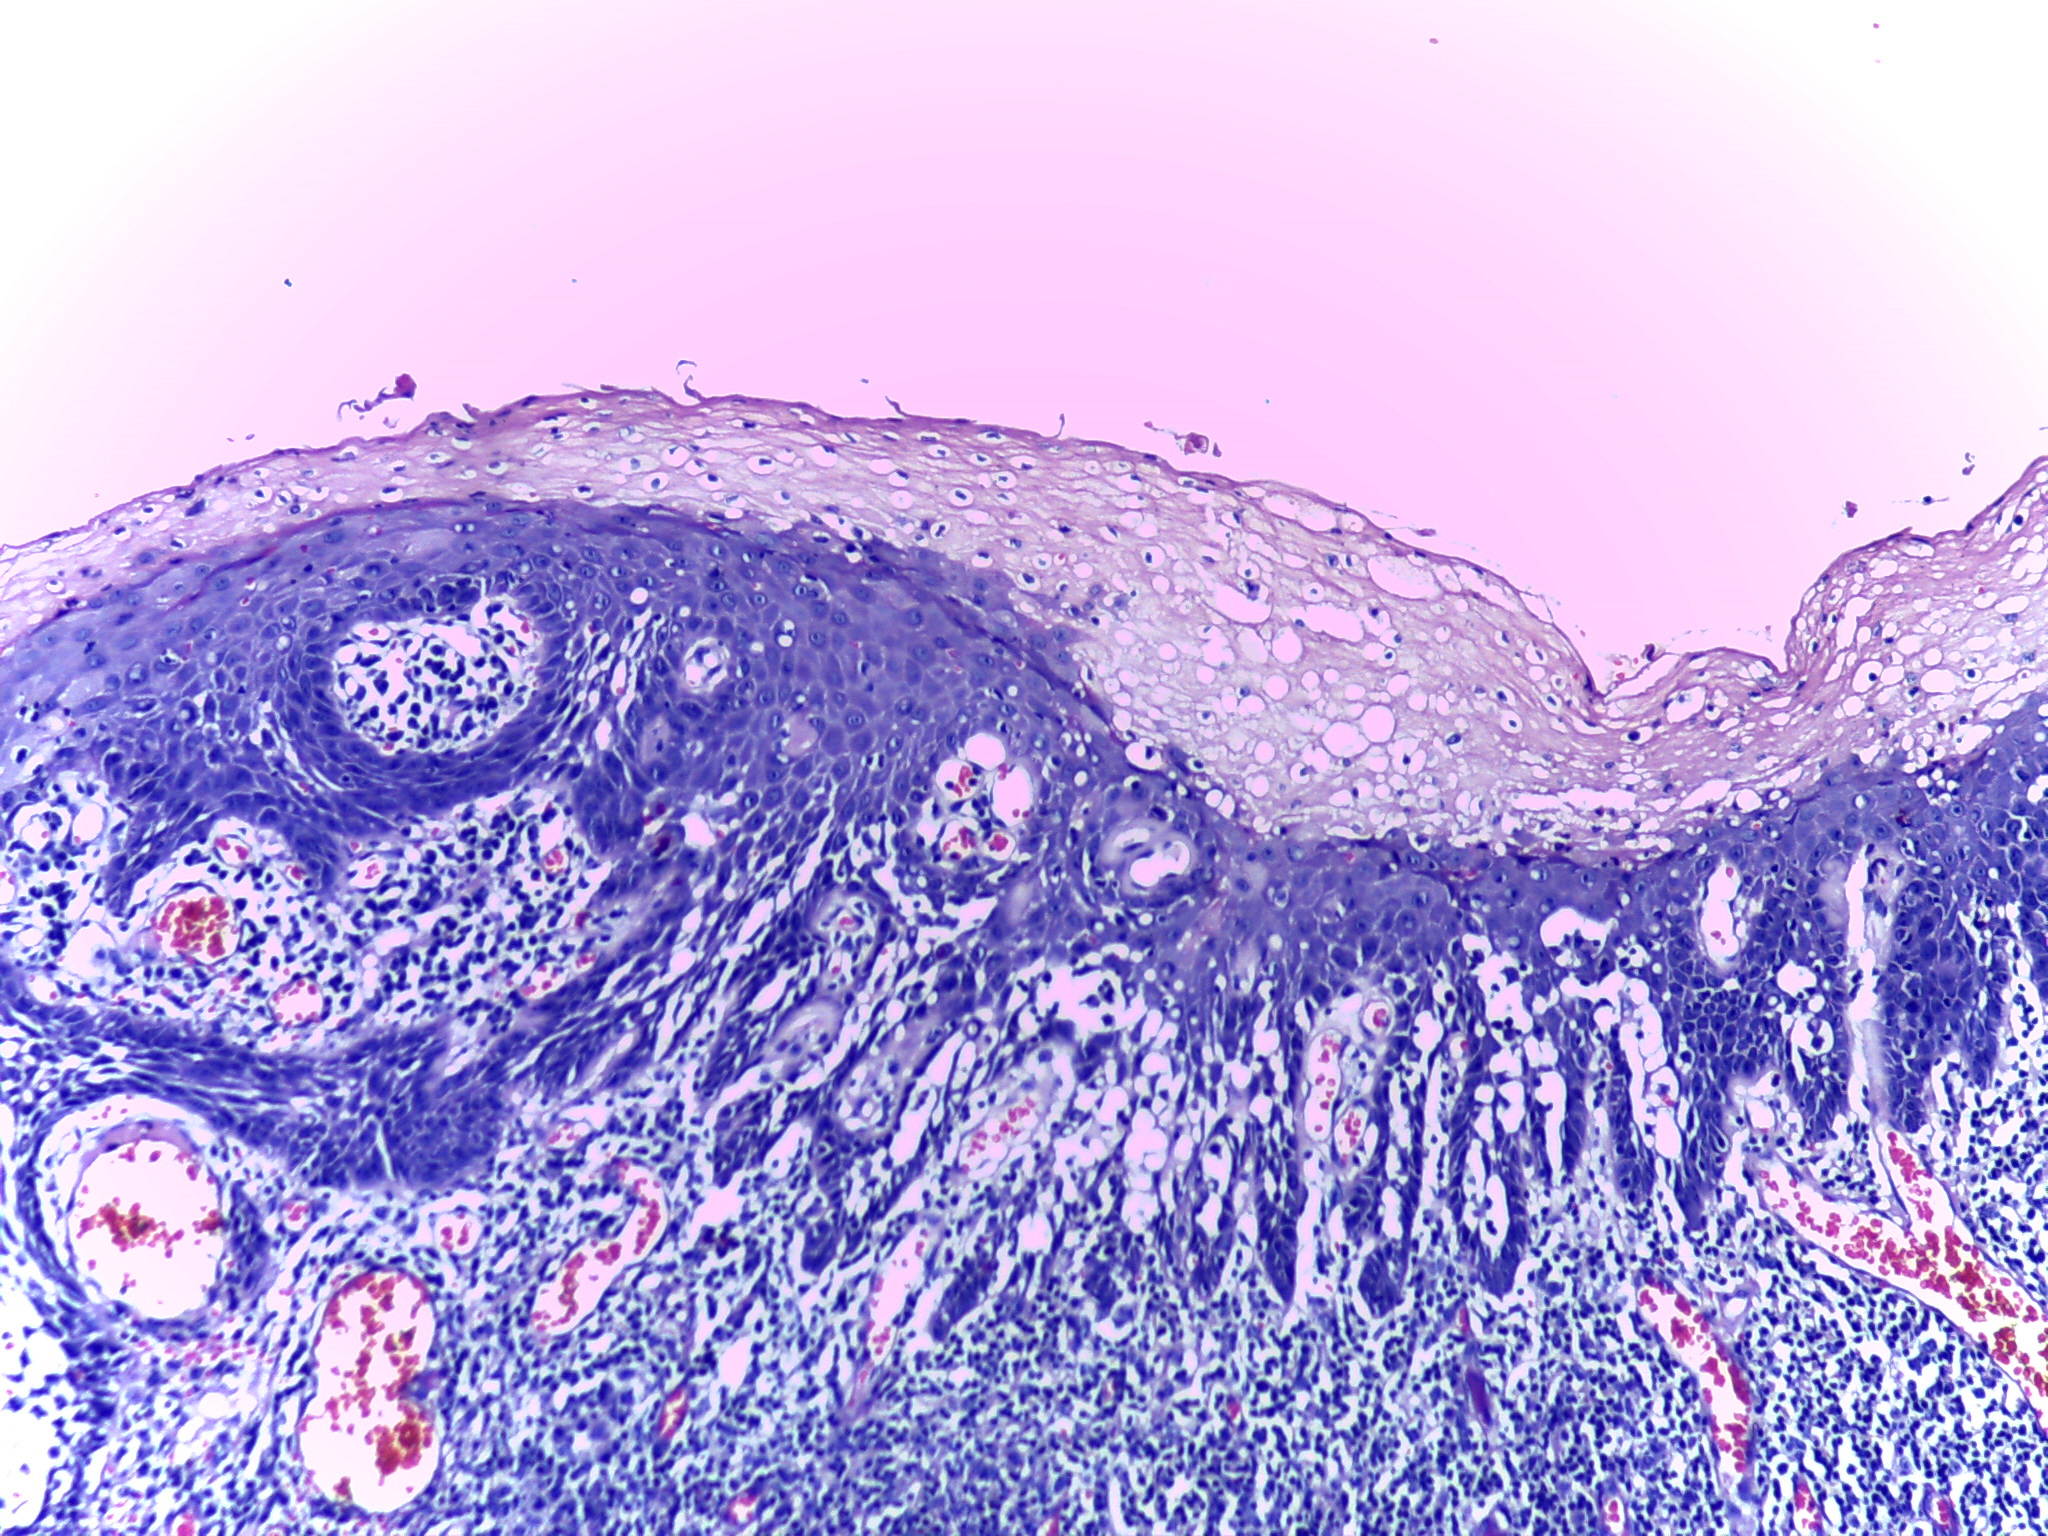
Diagnosis: Normal